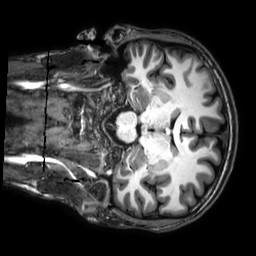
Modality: T1w
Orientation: coronal
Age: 24
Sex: male
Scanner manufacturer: philips
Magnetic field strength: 3 T
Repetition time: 0.008184 s
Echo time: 0.003748 s